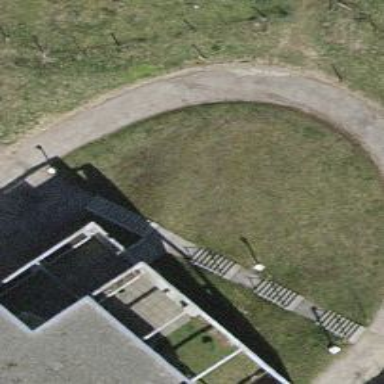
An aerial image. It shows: Road with steps.